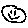
Label: smiley face